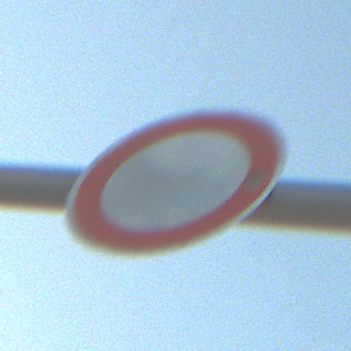
Verkehrszeichen: VerbotFahrzeugeAllerArt
Umgebung: Outdoor, Beach
Tageszeit: SunriseSunset
Wetter: Clear
Licht: Natural
Jahreszeit: NotSpecified
Kontrast: HighContrast